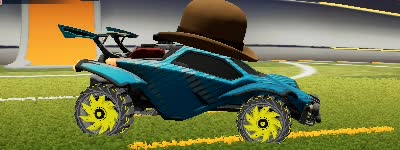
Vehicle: octane